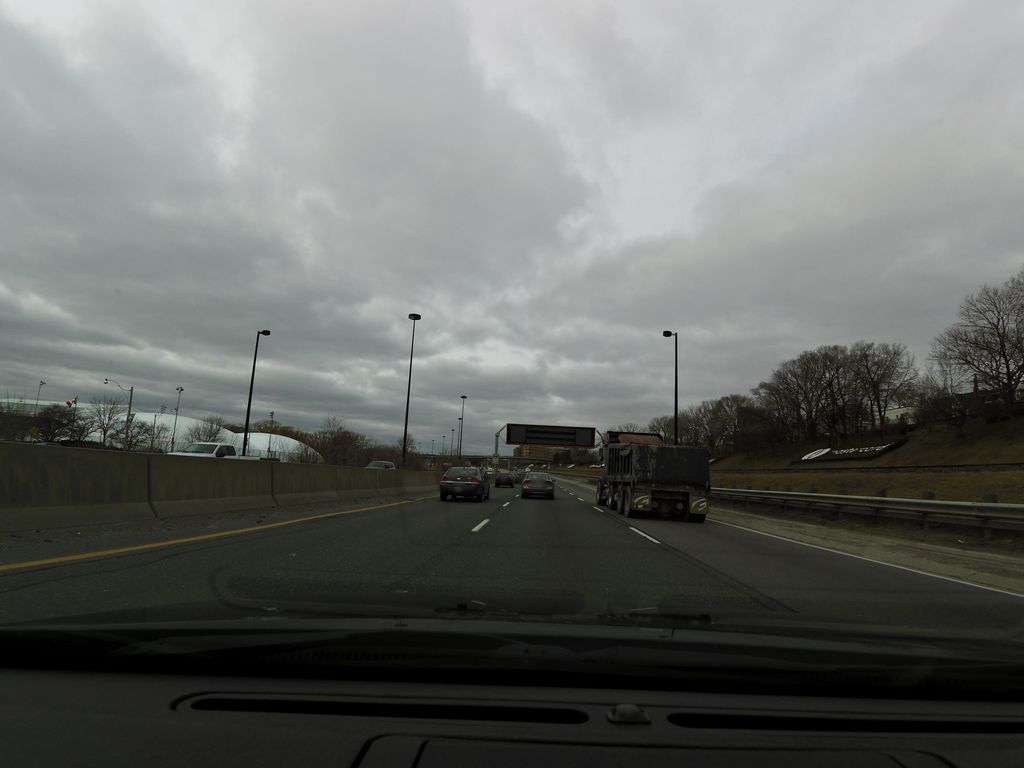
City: toronto